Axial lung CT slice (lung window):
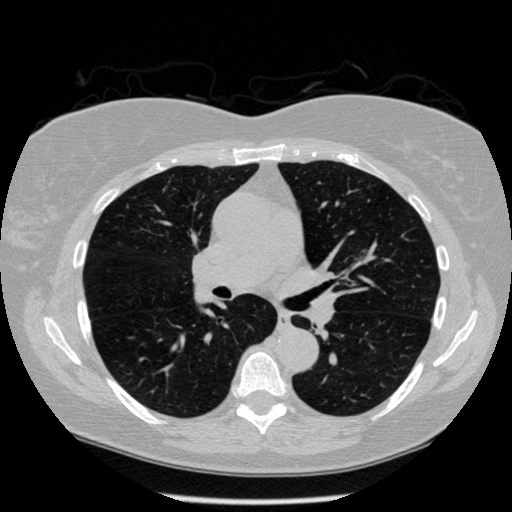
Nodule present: no